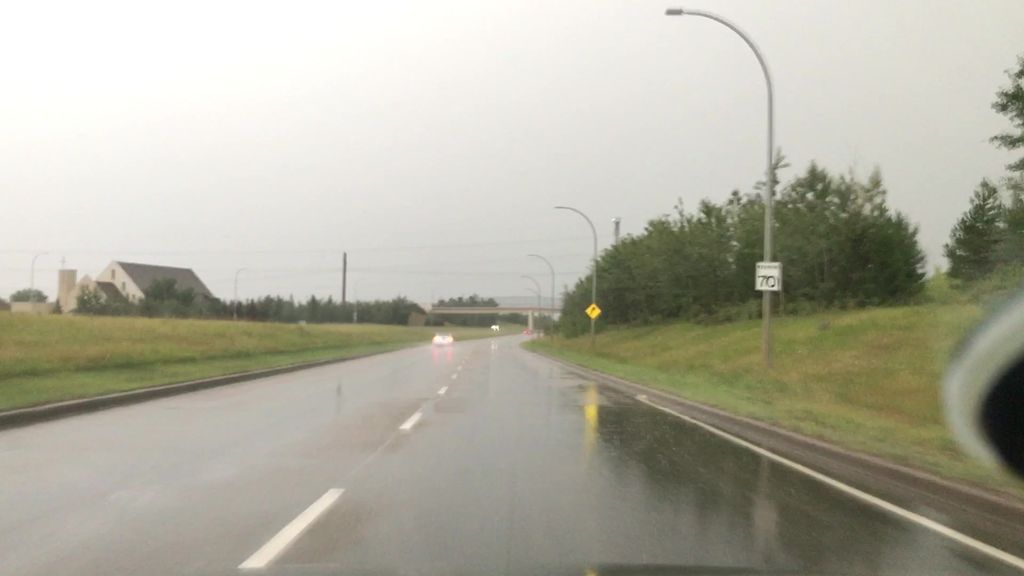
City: edmonton